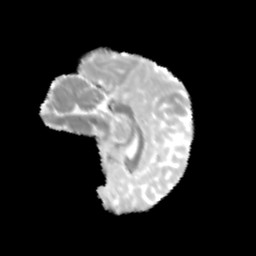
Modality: MD
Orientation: sagittal
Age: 10
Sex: male
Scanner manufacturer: siemens
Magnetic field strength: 3 T
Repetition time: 3.8 s
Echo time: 0.07 s